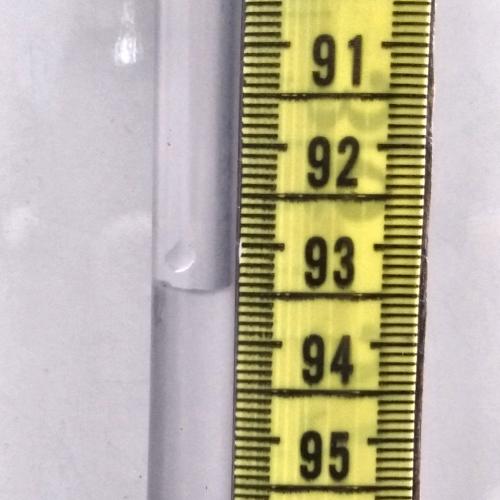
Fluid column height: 93.5 cm